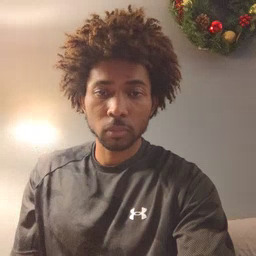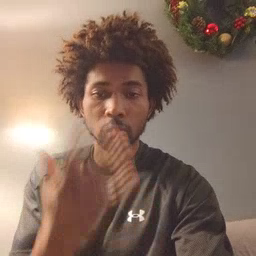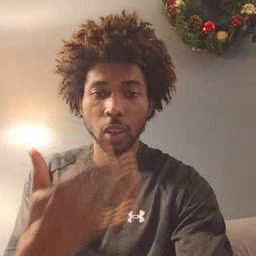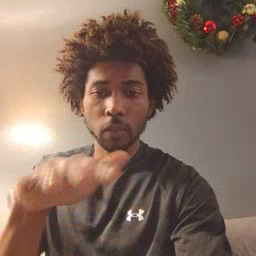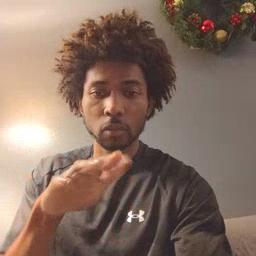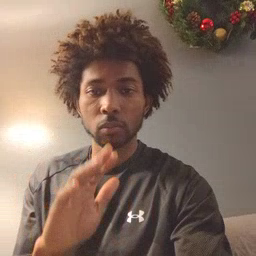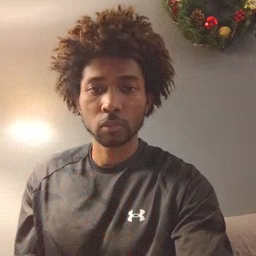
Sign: mitten